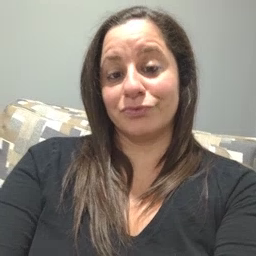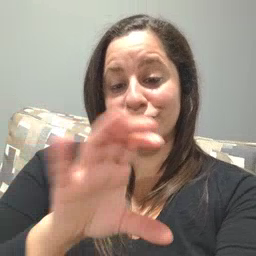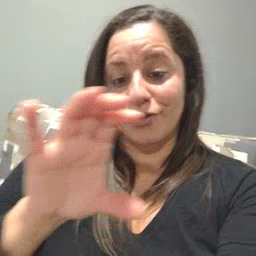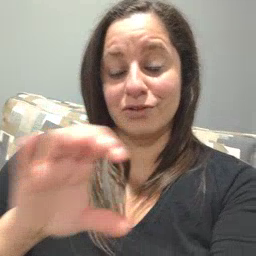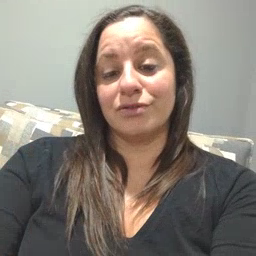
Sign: chocolate